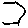
Label: hexagon